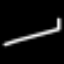
Label: line